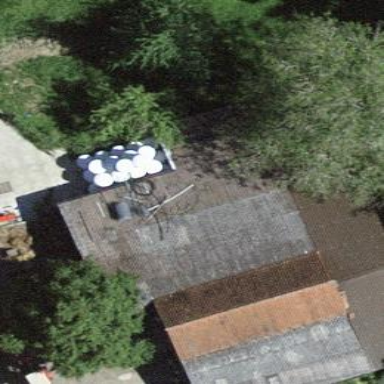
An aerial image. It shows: Barn.